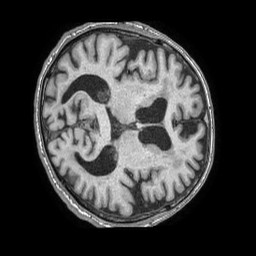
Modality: T1w
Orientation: axial
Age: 54
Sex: male
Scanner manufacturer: philips
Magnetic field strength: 1.5 T
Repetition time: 0.007556 s
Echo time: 0.003443 s